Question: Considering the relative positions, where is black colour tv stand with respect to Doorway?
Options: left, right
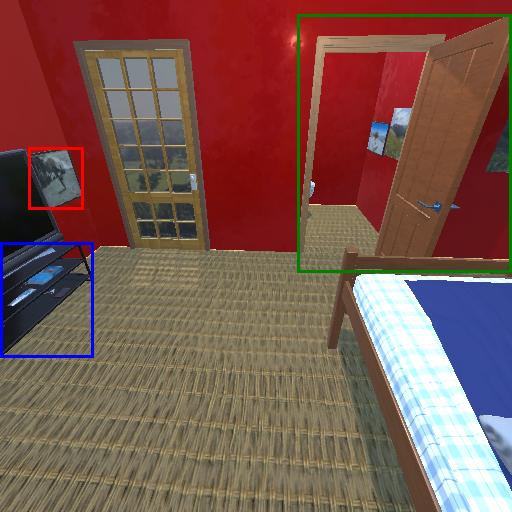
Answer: left